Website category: sports
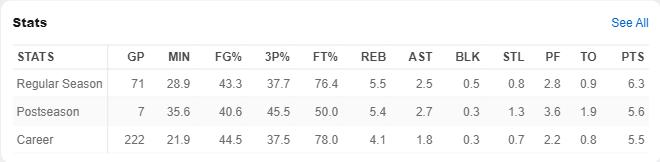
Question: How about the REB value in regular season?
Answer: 5.5

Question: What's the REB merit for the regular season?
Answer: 5.5

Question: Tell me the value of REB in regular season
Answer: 5.5

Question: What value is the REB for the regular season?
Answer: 5.5

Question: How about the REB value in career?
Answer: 4.1

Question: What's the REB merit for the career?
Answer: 4.1

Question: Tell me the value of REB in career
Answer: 4.1

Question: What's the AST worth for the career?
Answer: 1.8

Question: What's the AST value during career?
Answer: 1.8

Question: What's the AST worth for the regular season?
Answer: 2.5

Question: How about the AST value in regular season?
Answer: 2.5

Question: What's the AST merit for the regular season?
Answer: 2.5

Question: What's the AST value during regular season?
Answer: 2.5

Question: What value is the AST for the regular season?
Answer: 2.5

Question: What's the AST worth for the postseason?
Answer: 2.7

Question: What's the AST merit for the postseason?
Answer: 2.7

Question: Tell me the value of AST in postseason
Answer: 2.7

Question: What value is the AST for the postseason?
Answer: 2.7

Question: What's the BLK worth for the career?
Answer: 0.3

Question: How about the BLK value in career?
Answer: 0.3

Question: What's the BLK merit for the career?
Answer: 0.3

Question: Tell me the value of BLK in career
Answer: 0.3

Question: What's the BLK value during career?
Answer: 0.3

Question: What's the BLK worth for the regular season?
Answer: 0.5

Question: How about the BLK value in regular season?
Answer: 0.5

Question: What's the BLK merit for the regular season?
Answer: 0.5

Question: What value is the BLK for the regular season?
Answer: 0.5

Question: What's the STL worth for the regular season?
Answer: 0.8

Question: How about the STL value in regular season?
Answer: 0.8

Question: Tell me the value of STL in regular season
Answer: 0.8

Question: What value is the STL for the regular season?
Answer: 0.8

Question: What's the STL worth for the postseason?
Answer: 1.3

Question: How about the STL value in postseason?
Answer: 1.3

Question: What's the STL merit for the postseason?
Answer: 1.3

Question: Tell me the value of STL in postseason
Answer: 1.3

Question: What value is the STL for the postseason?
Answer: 1.3

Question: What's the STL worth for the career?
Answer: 0.7

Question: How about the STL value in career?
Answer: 0.7

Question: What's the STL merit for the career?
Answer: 0.7

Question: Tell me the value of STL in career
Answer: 0.7

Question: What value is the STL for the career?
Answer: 0.7

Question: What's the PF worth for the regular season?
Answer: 2.8

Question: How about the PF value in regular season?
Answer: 2.8

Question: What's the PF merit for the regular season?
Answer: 2.8

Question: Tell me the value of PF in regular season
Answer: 2.8

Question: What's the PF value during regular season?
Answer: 2.8

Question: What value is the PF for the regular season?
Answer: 2.8

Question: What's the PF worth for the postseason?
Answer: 3.6

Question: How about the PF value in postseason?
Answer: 3.6

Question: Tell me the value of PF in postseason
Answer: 3.6

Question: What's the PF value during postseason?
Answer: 3.6

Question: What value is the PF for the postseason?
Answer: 3.6

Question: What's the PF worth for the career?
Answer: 2.2

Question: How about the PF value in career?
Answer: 2.2

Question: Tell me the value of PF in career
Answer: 2.2

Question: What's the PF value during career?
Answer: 2.2

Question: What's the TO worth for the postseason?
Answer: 1.9

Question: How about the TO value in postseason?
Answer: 1.9

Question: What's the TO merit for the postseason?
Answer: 1.9

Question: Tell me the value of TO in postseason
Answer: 1.9

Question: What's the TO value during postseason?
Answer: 1.9

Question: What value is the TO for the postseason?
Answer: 1.9

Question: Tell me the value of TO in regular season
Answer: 0.9

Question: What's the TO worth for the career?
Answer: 0.8